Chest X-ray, PA view. Patient: 20 years old, sex M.
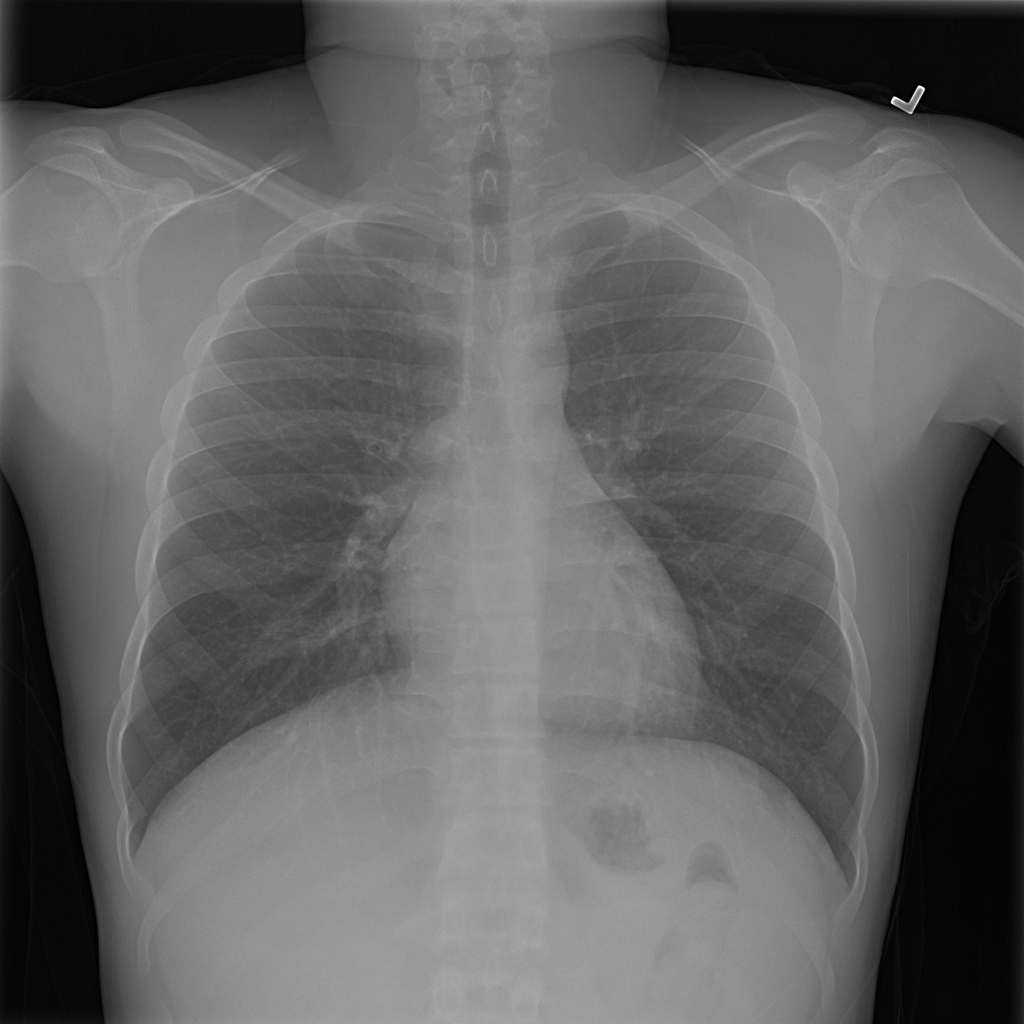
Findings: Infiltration